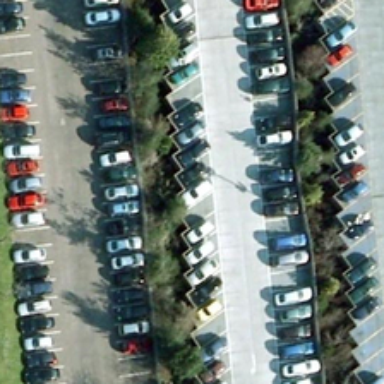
Some cars are parked in a parking lot with two lines of green trees .